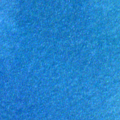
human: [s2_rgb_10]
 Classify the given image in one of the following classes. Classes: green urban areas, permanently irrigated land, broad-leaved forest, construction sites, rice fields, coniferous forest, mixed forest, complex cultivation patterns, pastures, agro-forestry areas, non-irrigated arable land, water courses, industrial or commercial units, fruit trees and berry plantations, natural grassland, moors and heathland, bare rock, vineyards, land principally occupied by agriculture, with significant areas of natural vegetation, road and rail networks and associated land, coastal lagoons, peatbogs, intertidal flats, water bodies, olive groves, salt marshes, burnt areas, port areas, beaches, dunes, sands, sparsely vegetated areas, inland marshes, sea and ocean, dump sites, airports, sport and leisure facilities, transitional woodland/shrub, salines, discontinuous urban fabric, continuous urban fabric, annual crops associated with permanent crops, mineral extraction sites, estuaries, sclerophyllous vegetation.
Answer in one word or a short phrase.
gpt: sea and ocean